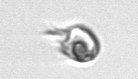
Label: Balanion